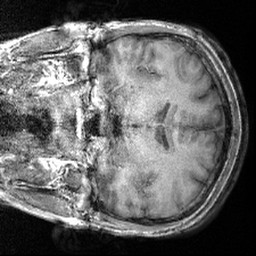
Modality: T1w
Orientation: coronal
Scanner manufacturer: siemens
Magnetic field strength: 3 T
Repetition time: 2.4 s
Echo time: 0.00213 s